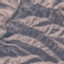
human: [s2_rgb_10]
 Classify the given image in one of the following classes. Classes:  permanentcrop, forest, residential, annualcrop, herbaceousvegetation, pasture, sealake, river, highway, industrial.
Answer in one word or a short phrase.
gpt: HerbaceousVegetation